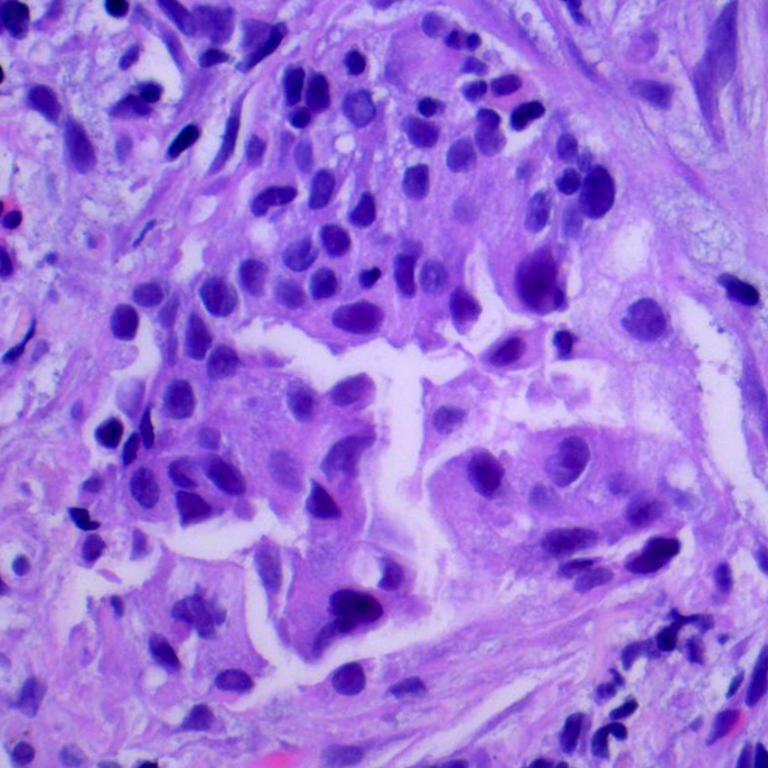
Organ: lung
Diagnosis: adenocarcinomas